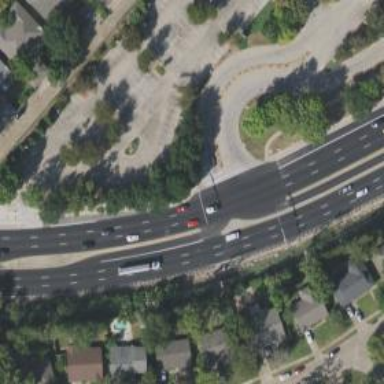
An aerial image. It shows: Primary link highway.